Interaction volume radius: 10 \u00c5
Interaction volume height: 20 \u00c5
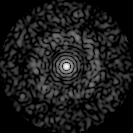
Disorder parameter: 0.8251